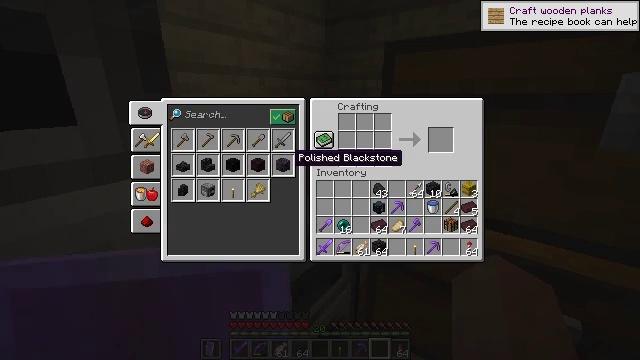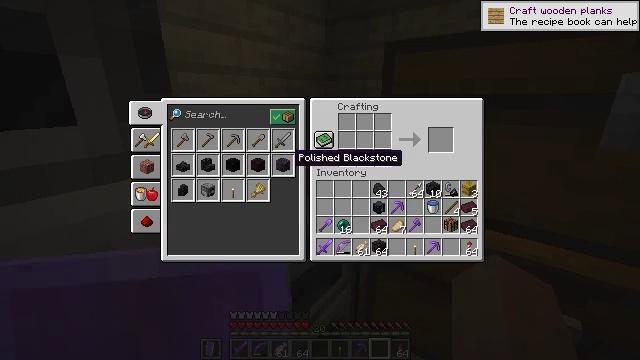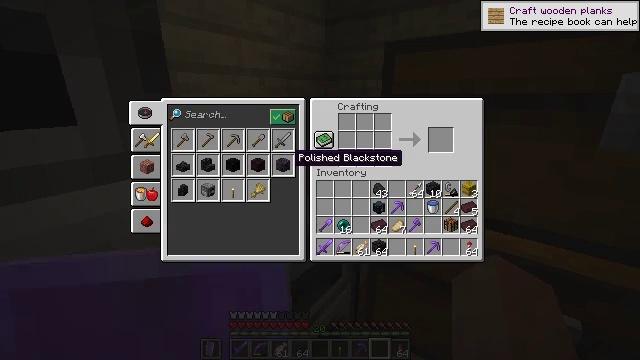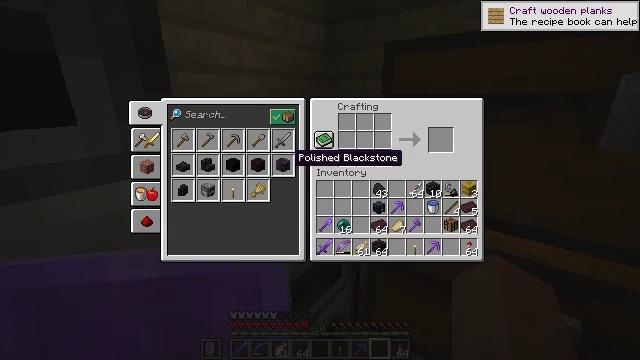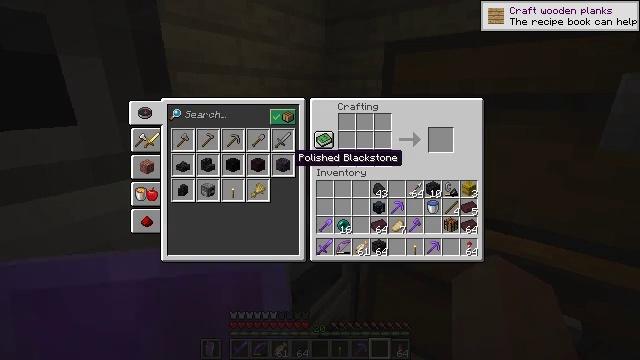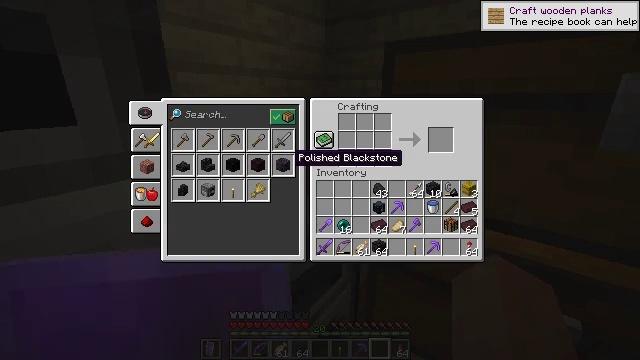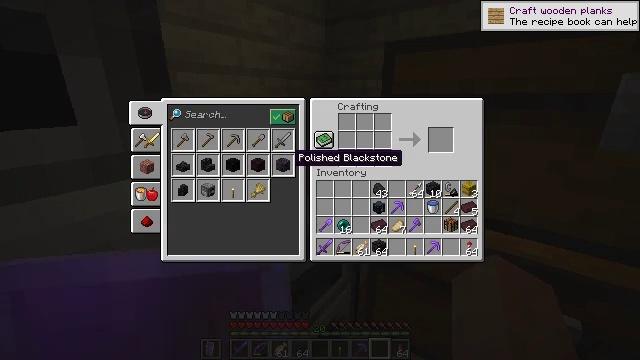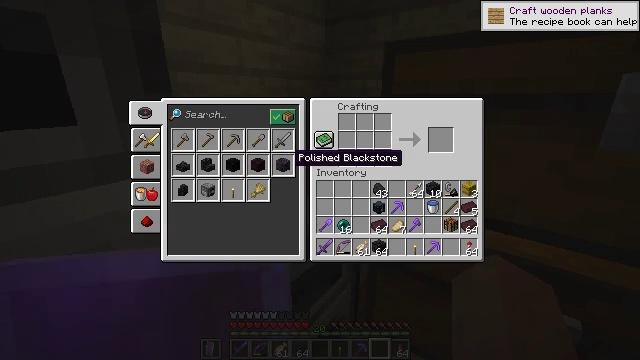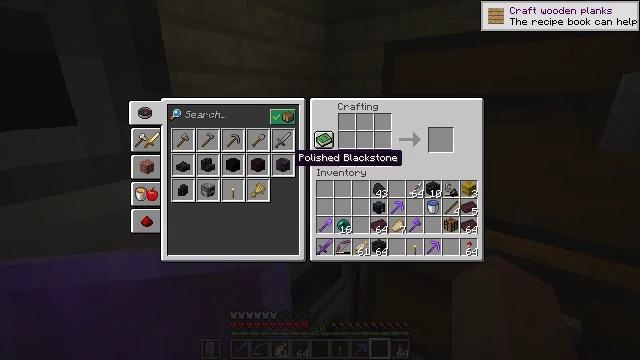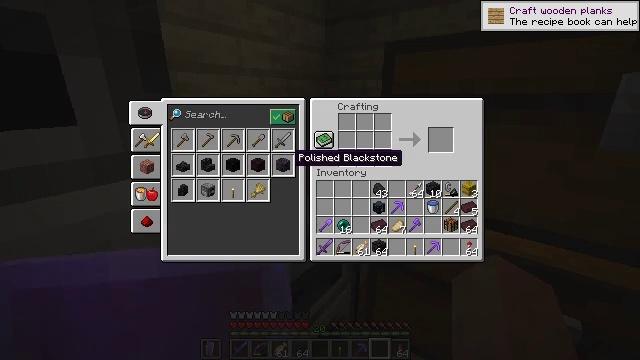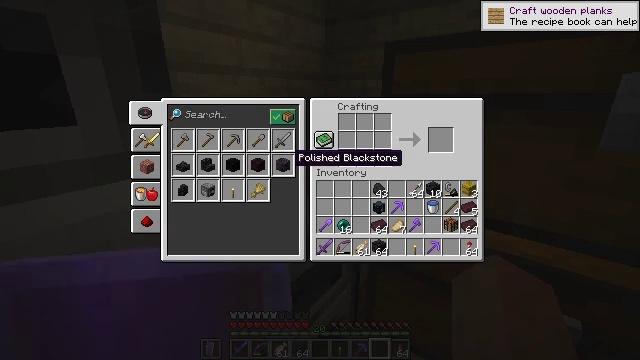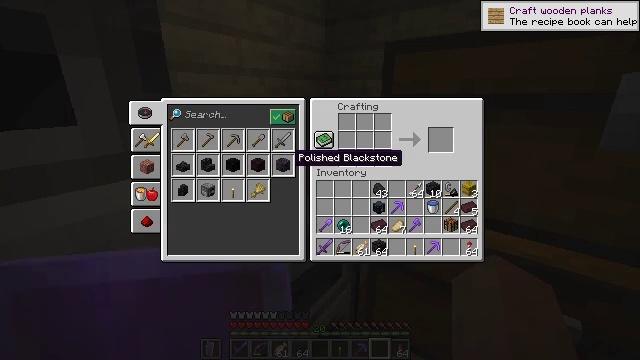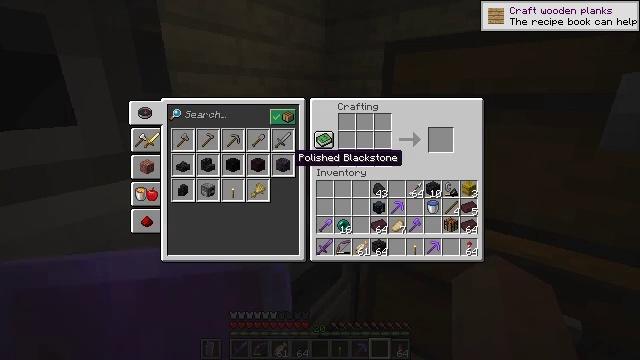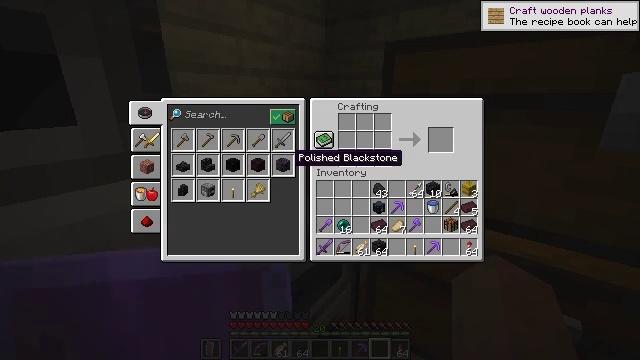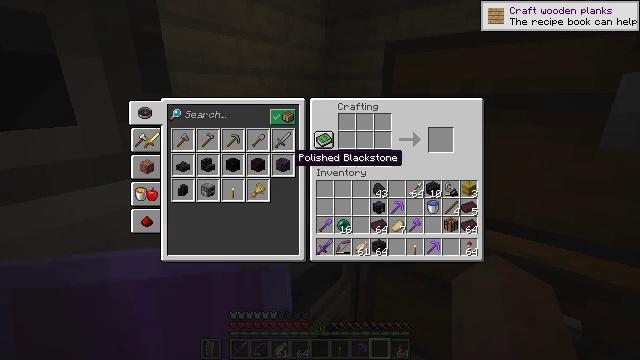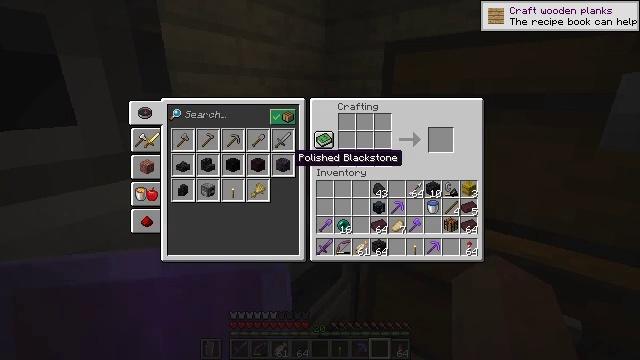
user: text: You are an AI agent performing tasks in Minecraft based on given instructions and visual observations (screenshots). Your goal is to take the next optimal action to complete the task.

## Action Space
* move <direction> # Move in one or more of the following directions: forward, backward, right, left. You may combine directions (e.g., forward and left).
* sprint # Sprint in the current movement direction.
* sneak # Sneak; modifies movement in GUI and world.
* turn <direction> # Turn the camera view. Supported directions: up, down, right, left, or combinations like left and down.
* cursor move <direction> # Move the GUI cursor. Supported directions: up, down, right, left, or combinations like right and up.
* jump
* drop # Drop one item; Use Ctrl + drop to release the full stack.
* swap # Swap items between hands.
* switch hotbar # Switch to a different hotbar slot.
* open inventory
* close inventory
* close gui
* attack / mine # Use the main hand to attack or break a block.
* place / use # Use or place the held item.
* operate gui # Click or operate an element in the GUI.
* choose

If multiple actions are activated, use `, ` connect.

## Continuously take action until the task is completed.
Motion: motion action
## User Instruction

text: Combine blackstone to craft polished blackstone.
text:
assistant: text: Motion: no_op
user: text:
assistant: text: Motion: no_op
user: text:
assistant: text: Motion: no_op
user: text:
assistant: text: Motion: no_op
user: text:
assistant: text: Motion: no_op
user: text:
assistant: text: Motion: no_op
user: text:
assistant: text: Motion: no_op
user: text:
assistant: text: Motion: no_op
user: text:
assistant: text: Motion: no_op
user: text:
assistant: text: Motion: no_op
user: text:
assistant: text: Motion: no_op
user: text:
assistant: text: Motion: no_op
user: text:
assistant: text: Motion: no_op
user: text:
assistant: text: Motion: no_op
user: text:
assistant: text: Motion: no_op
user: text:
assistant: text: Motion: no_op
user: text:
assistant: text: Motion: no_op
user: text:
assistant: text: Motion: no_op
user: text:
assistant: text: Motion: no_op
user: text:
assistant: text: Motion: sneak
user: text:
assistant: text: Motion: sneak
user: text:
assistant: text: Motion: sneak
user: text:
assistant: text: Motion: sneak, attack / mine
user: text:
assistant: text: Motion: sneak, attack / mine
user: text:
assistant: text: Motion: sneak, attack / mine
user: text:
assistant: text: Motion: sneak, attack / mine
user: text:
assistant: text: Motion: sneak, attack / mine
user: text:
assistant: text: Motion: sneak, attack / mine
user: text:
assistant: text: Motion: sneak, attack / mine
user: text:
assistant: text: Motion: sneak, attack / mine